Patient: sex M, age 47
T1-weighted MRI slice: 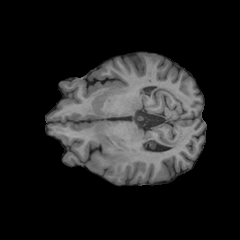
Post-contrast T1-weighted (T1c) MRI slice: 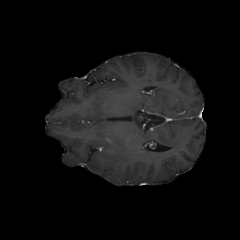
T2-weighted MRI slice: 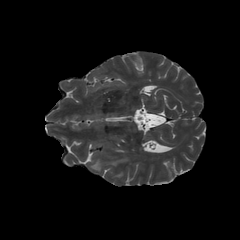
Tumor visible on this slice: yes
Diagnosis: Glioblastoma, IDH-wildtype
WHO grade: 4